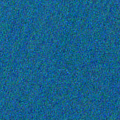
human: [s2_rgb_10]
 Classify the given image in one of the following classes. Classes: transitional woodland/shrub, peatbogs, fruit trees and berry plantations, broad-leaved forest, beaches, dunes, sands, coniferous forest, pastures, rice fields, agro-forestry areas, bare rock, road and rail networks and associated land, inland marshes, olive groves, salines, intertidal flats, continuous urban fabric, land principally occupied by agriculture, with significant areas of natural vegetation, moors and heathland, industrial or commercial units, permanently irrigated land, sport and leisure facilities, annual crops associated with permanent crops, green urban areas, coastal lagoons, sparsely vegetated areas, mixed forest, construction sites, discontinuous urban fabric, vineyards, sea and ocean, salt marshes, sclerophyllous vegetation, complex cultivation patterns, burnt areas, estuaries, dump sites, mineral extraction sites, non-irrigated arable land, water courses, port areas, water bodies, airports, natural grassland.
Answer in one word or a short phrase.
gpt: sea and ocean